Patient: sex M, age 57
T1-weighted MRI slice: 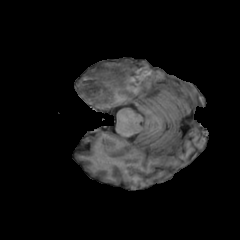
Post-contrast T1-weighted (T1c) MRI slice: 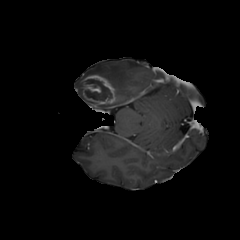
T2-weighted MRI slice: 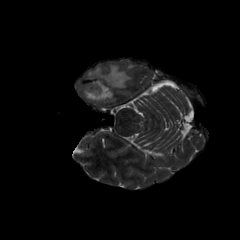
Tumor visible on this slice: yes
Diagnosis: Glioblastoma, IDH-wildtype
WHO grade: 4